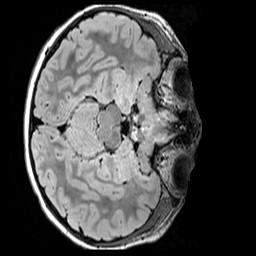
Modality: FLAIR
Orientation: axial
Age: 9
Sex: male
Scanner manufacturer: siemens
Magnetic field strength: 3 T
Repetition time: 5 s
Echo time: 0.388 s